Question: I have made a corner plot which gives me the values of 3 parameters and their errors.
Is there a way to use these upper and lower errors which are given in corner plots and to put these values in an array or write these values in a file?

I am searching for something like:
'''
x = corner.quantile(parameter value)
dx_up = corner.quantile(upper error)
dx_low = corner.quantile(lower error)
'''
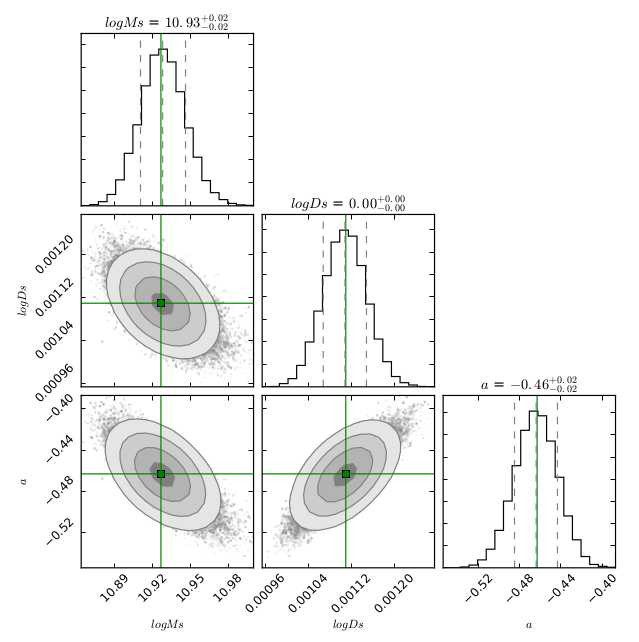
Answer: Assuming you have plotted the data calling:
'''
fig = corner.corner(samples,show_titles=True,...)
'''
These values can be retrieved with the following code:
'''
for i in range(2): # must be done once per variable
q_16, q_50, q_84 = corner.quantile(samples[:,i], [0.16, 0.5, 0.84]) # your x is q_50
dx_down, dx_up = q_50-q_16, q_84-q_50
# save and/or print them
'''
These will be the exact same values shown in the title (if rounded to the 2nd decimal place) because I have checked the <URL>